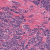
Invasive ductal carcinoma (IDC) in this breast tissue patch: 1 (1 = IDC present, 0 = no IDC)